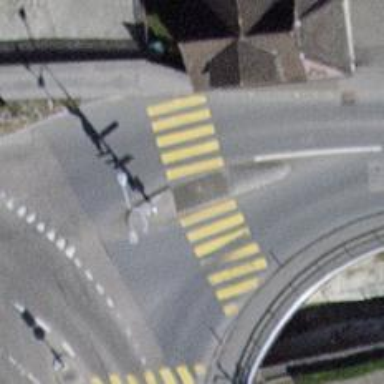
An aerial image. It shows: Uncontrolled zebra crossing with pedestrian island.